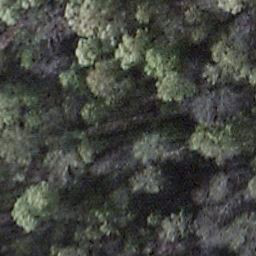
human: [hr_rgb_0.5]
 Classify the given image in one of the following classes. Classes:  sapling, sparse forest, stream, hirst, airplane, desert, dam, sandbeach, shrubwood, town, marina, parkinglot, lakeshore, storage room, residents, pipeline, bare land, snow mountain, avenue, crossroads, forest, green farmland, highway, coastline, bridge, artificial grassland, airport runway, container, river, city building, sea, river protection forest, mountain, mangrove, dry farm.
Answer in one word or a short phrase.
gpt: shrubwood